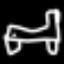
Label: bed